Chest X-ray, PA view. Patient: 28 years old, sex M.
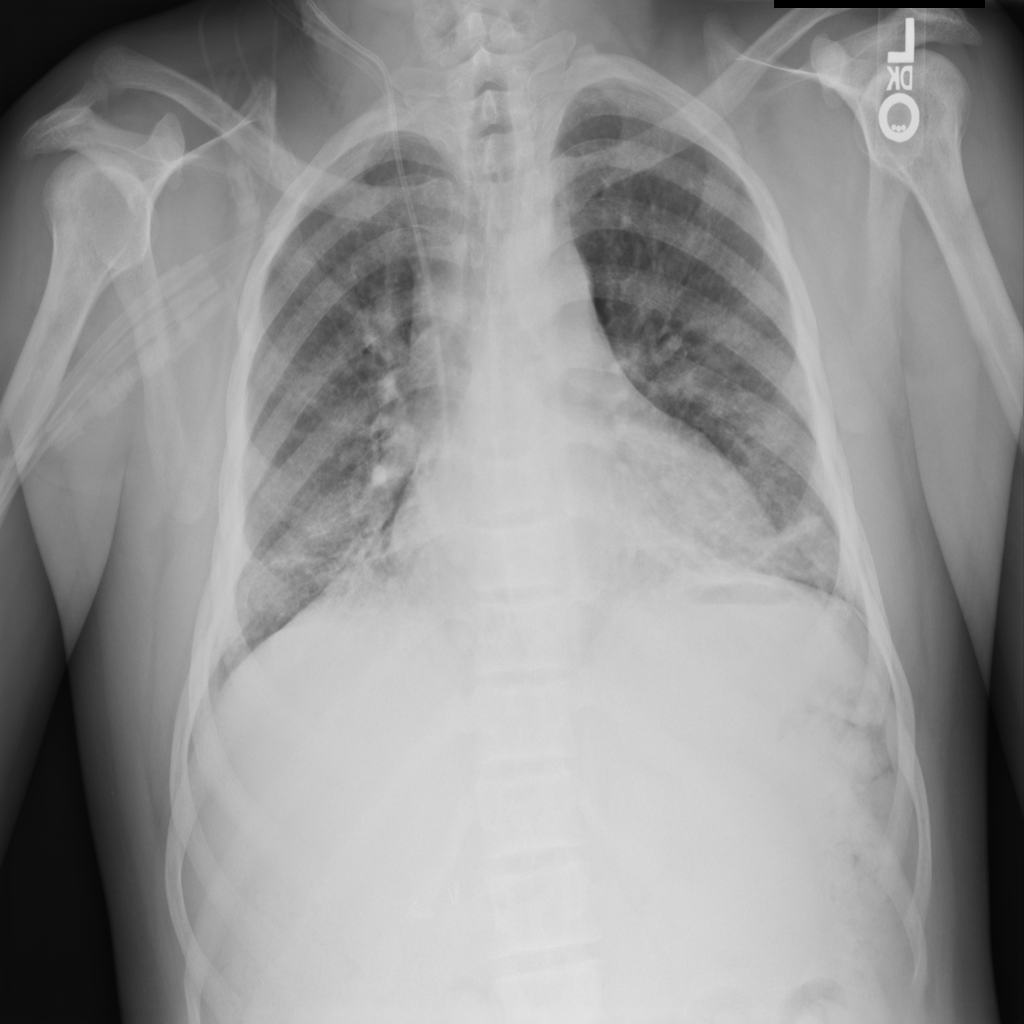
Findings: Atelectasis, Cardiomegaly, Effusion